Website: crate-barrel
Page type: billing-address
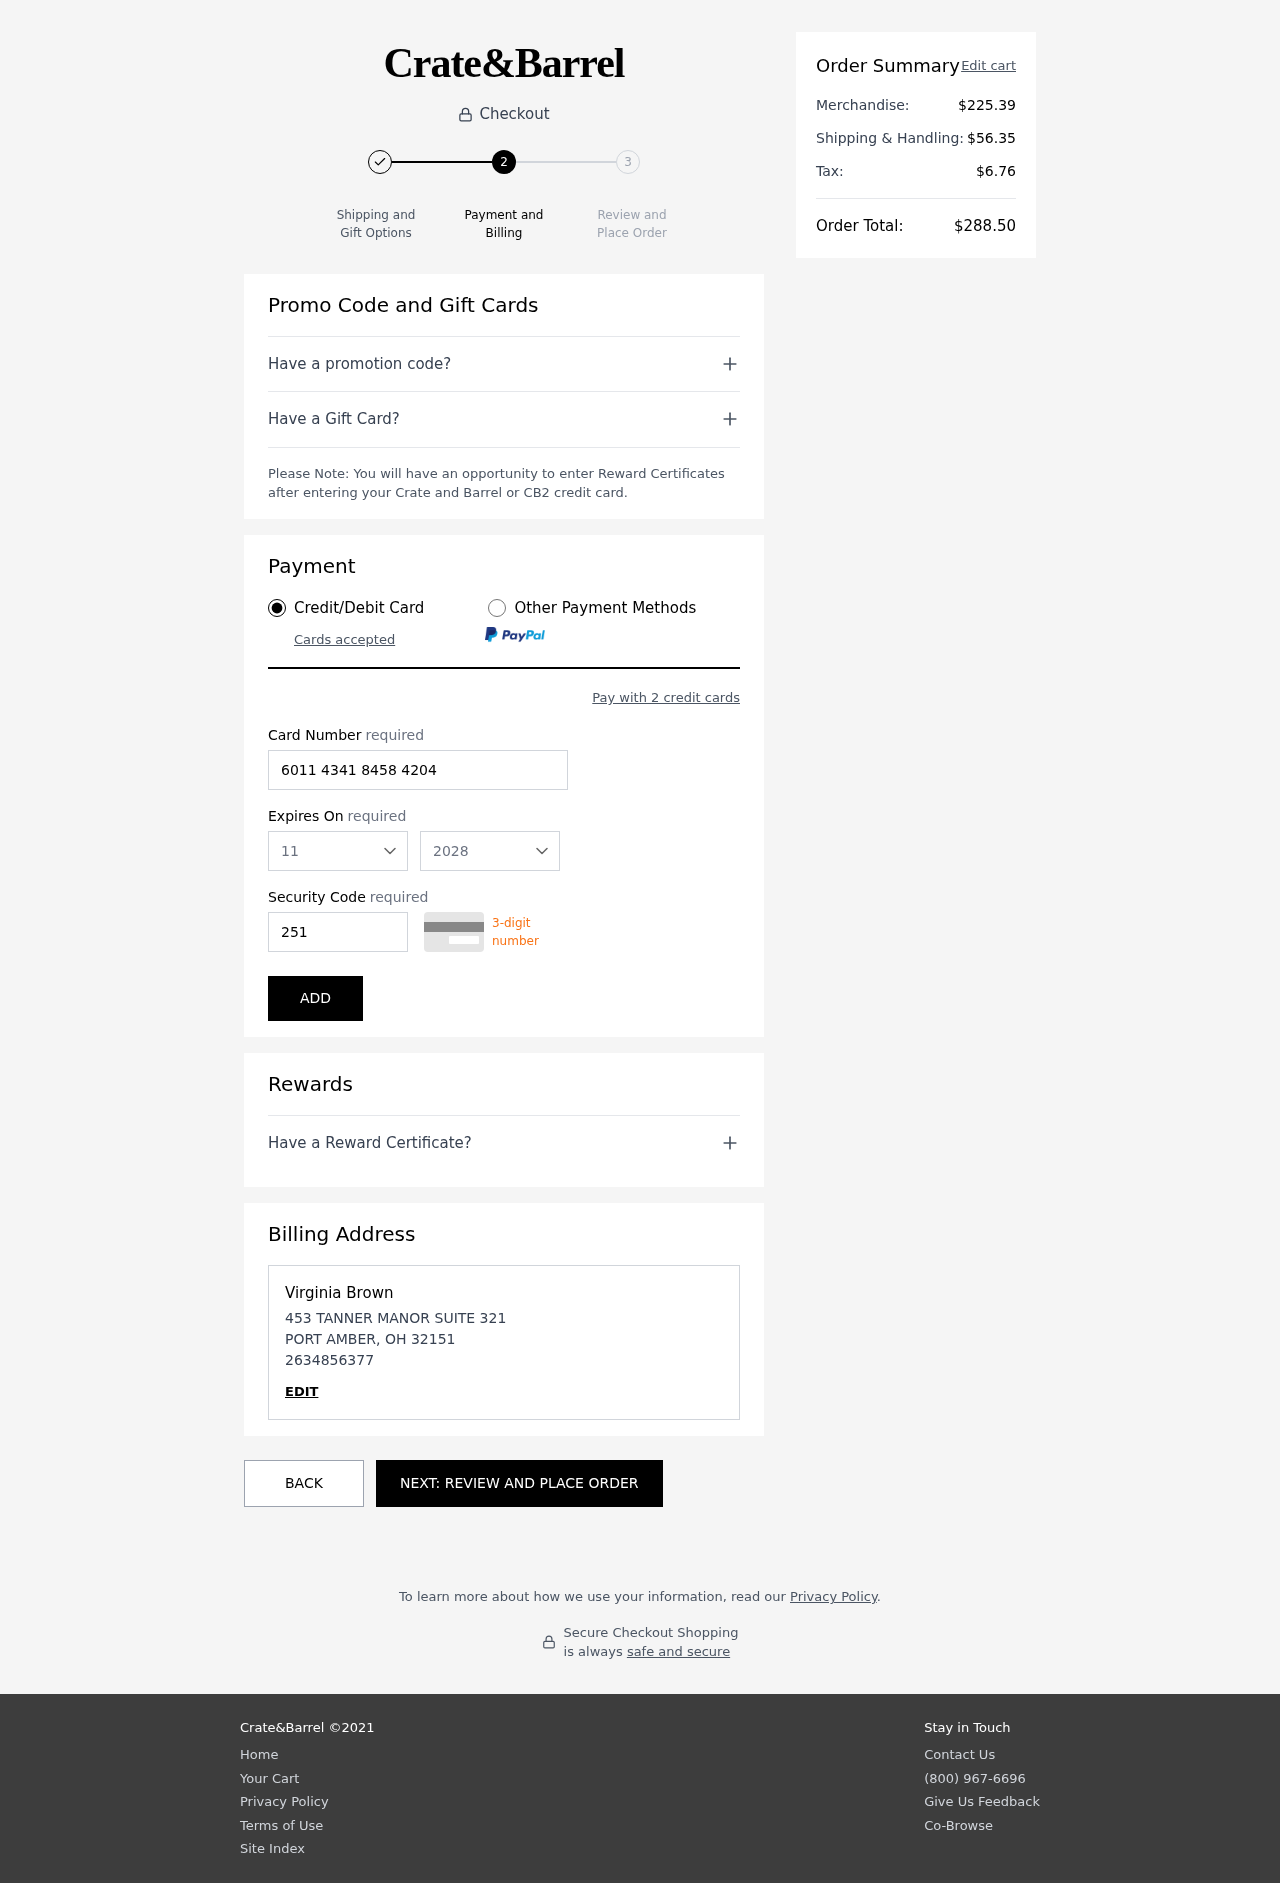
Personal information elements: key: PII_CARD_CVV
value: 251
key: PII_CARD_EXPIRY_MONTH
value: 11
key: PII_CARD_EXPIRY_YEAR
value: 28
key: PII_CARD_NUMBER
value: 6011 4341 8458 4204
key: PII_CITY
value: PORT AMBER
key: PII_FULLNAME
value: Virginia Brown
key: PII_PHONE
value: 2634856377
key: PII_POSTCODE
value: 32151
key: PII_STATE_ABBR
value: OH
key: PII_STREET
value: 453 TANNER MANOR SUITE 321
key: PII_FIRSTNAME
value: Virginia
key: PII_LASTNAME
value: Brown
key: PII_PHONE_LINE
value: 6377
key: PII_PHONE_SUFFIX
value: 6377
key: PII_POSTCODE_FULL
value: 32151
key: PII_STATE2
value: Virginia
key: PII_PHONE2
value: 2634856377
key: PII_PHONE3
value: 2634856377
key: PII_FULLNAME2
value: Virginia Brown
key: PII_FULLNAME3
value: Virginia Brown
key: PII_FIRSTNAME2
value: Virginia
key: PII_FIRSTNAME3
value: Virginia
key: PII_LASTNAME2
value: Brown
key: PII_LASTNAME3
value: Brown
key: PII_FIRSTNAME_DERIVED
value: Virginia
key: PII_LASTNAME_DERIVED
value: Brown
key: PII_PHONE_NUMERIC
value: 2634856377
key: PII_PHONE_LINE_NUMERIC
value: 6377
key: PII_PHONE_SUFFIX_NUMERIC
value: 6377
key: PII_POSTCODE_NUMERIC
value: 32151
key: PII_PHONE2_NUMERIC
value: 2634856377
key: PII_PHONE3_NUMERIC
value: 2634856377
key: PII_FULLNAME_DERIVED
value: Virginia Brown
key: PII_NAME_FULL_DERIVED
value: Virginia Brown
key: PII_PHONE_DIGITS
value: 2634856377
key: PII_PHONE_LAST4
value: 6377
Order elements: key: ORDER_SUBTOTAL
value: $225.39
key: ORDER_SHIPPING_COST
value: $56.35
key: ORDER_TAX
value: $6.76
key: ORDER_TOTAL
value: $288.50